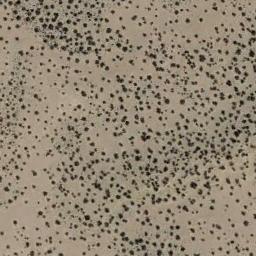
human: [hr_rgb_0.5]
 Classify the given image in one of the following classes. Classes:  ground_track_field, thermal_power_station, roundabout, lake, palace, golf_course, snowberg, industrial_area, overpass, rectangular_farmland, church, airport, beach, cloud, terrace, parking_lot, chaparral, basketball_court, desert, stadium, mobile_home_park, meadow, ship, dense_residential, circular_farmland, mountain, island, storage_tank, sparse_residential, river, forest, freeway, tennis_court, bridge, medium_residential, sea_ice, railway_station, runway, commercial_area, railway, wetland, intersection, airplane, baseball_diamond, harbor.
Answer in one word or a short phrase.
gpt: chaparral